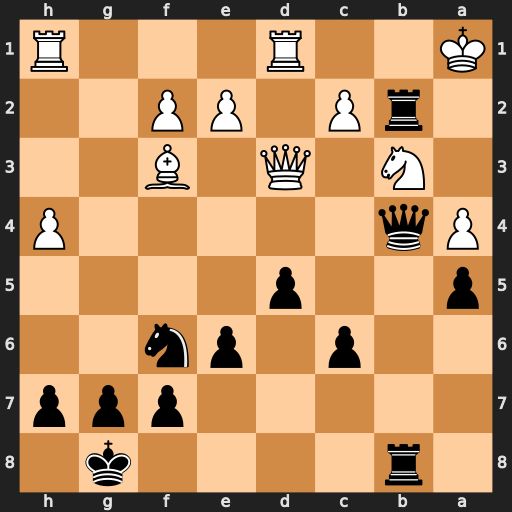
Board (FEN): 1r4k1/5ppp/2p1pn2/p2p4/Pq5P/1N1Q1B2/1rP1PP2/K2R3R
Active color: b
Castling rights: -
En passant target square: -
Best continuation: Qa3#